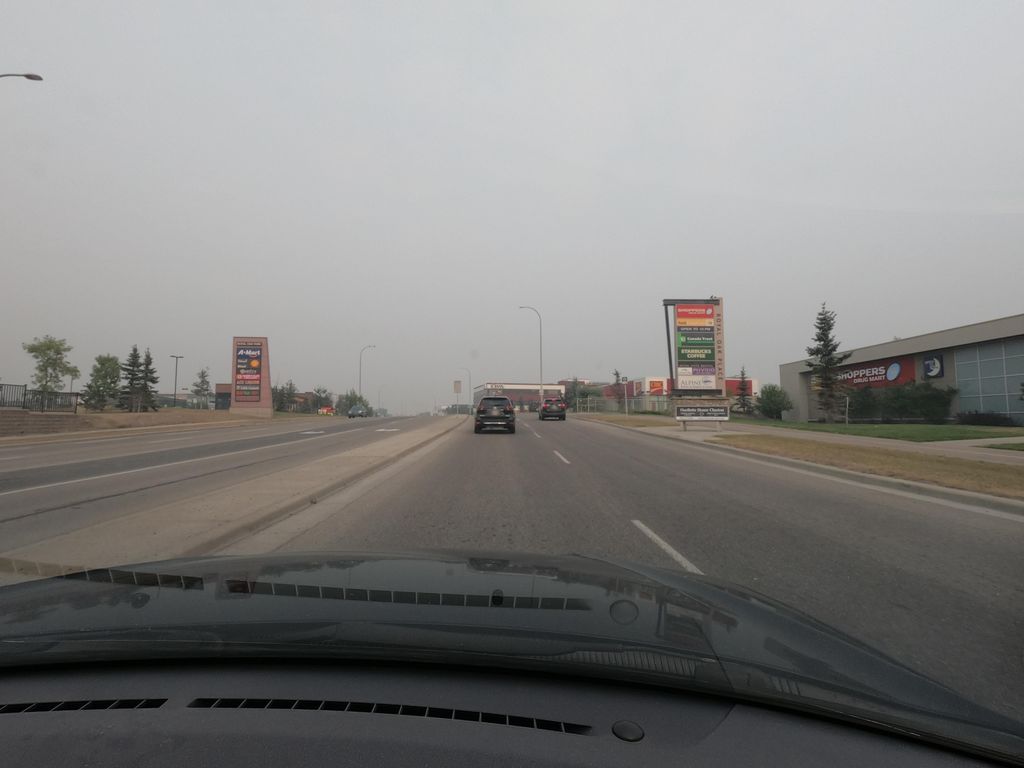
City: calgary